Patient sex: M
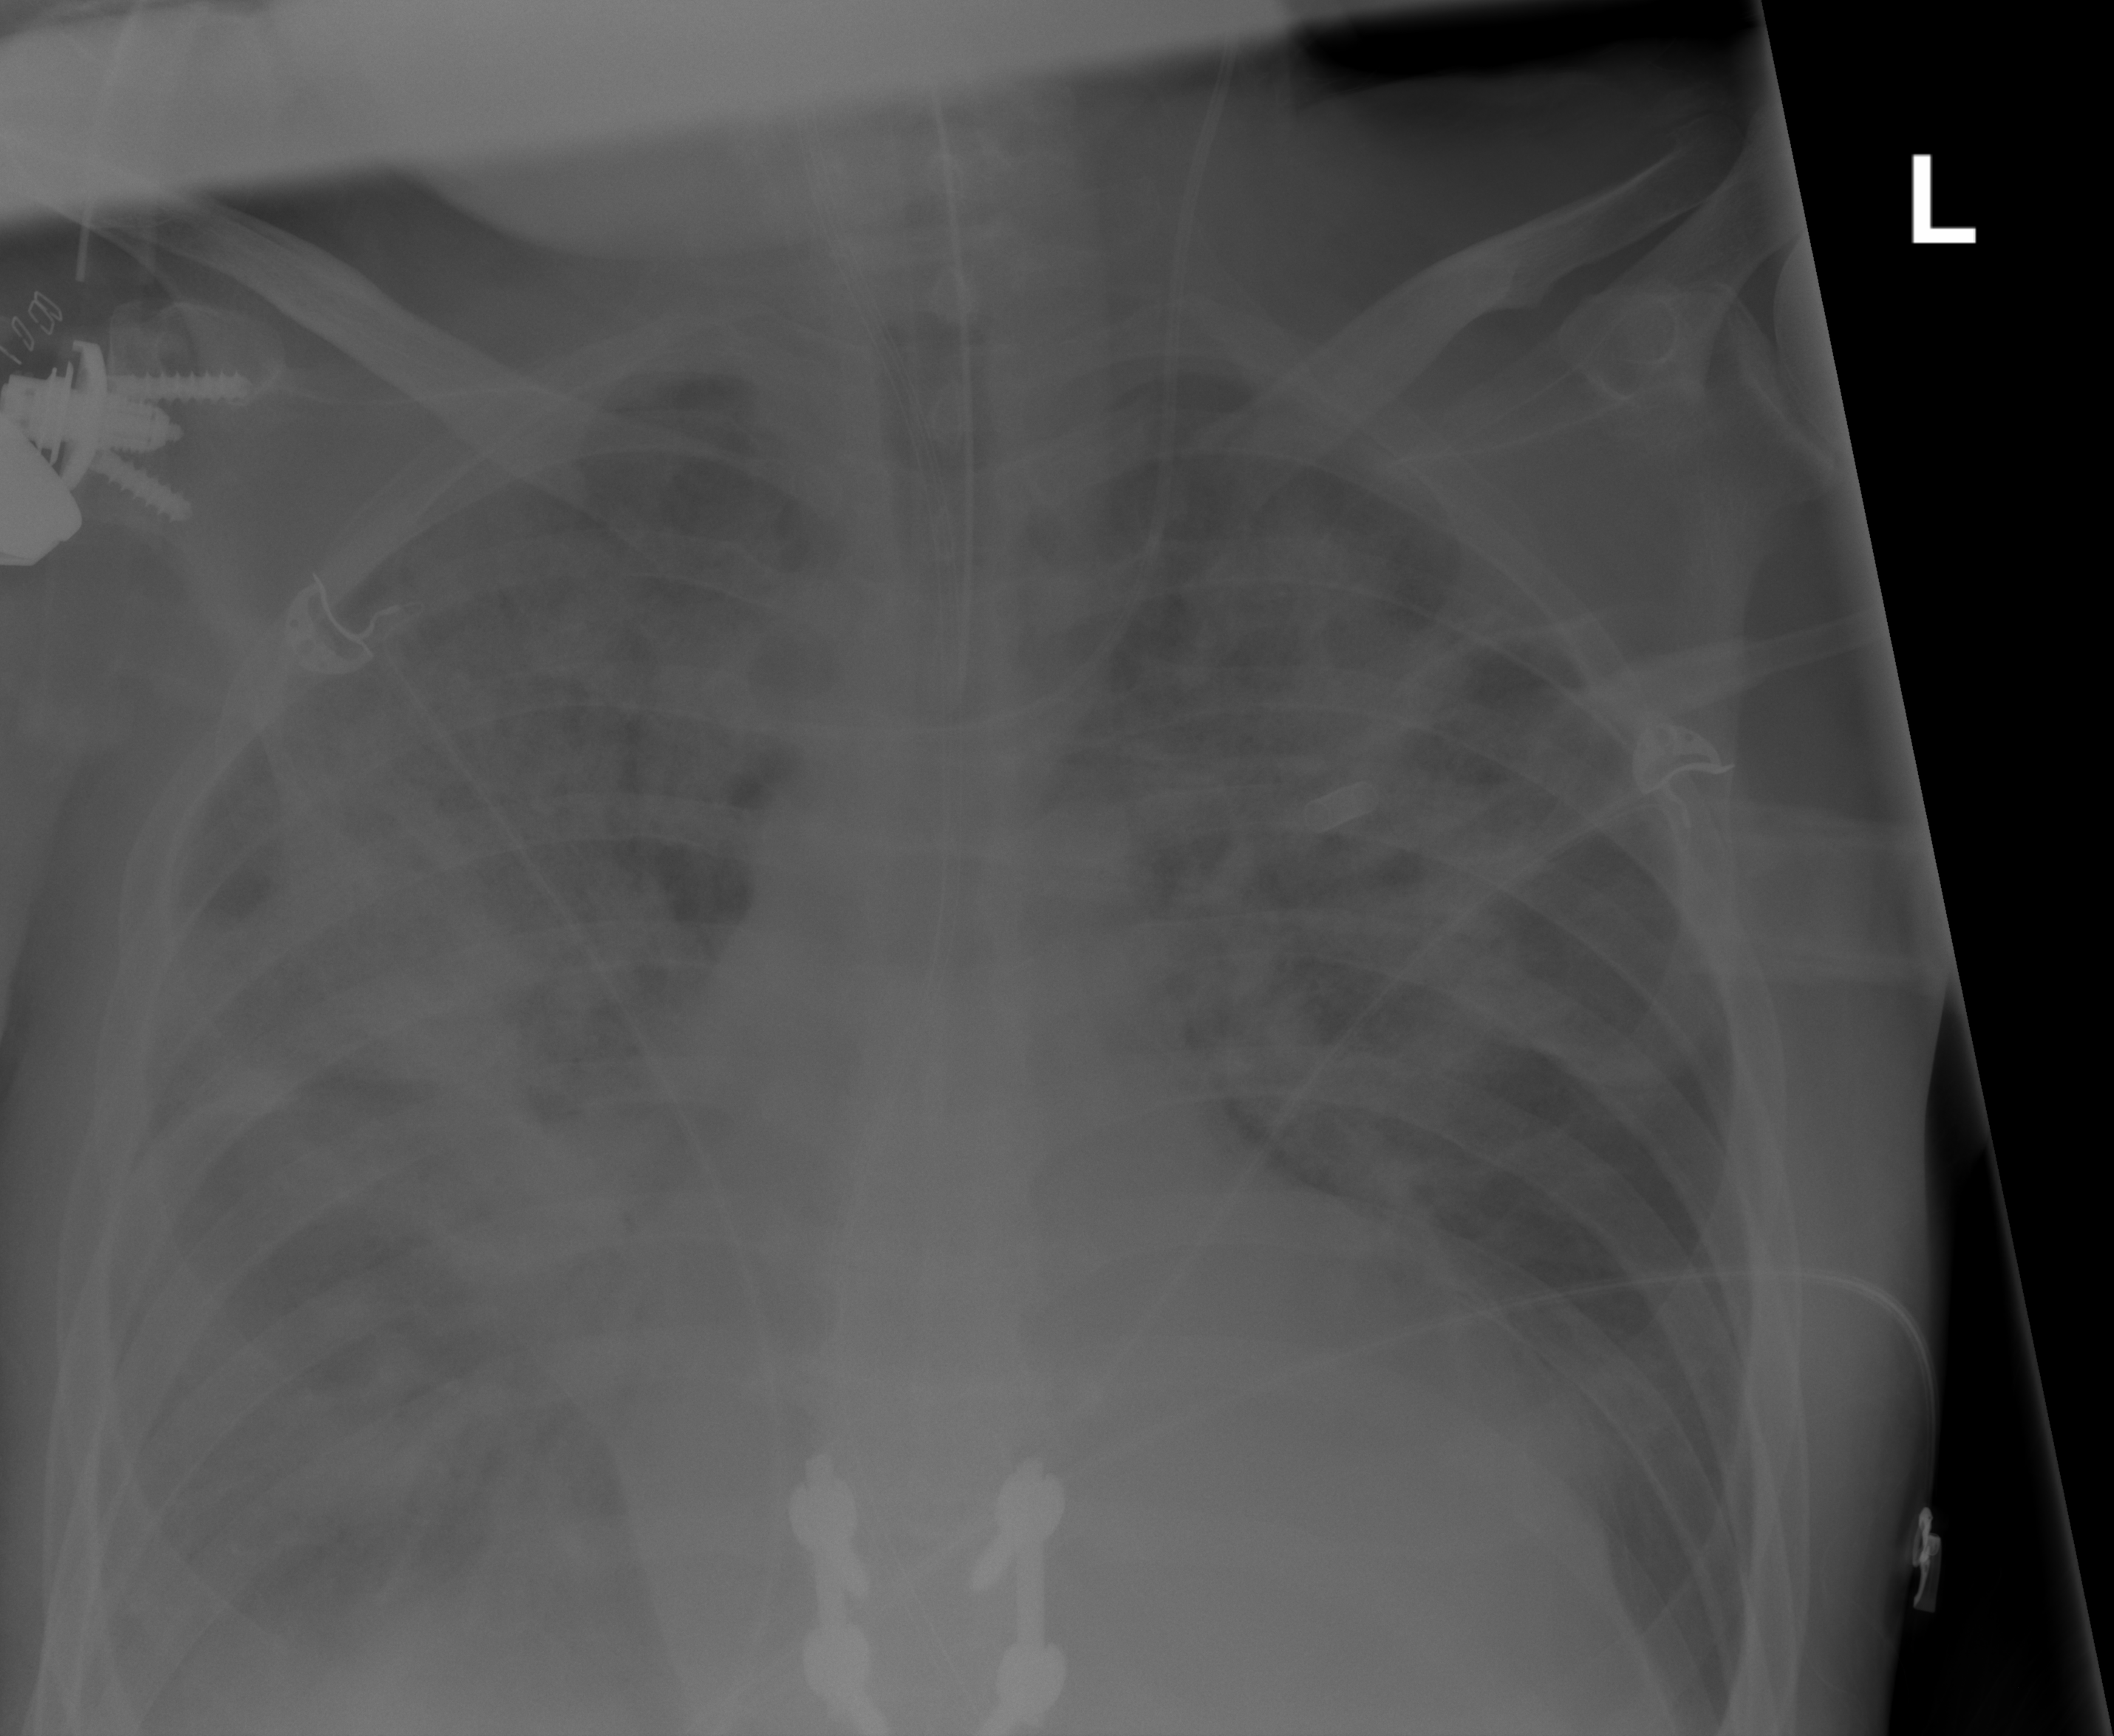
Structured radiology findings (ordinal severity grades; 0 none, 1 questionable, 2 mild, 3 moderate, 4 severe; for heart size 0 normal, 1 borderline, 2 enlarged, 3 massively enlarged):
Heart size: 2
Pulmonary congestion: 3
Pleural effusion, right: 2
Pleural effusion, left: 0
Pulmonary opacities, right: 4
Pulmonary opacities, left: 4
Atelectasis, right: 3
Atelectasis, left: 3